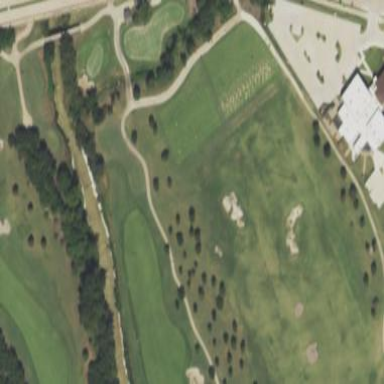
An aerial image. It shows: Rough area on grassy golf course.